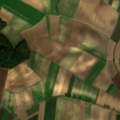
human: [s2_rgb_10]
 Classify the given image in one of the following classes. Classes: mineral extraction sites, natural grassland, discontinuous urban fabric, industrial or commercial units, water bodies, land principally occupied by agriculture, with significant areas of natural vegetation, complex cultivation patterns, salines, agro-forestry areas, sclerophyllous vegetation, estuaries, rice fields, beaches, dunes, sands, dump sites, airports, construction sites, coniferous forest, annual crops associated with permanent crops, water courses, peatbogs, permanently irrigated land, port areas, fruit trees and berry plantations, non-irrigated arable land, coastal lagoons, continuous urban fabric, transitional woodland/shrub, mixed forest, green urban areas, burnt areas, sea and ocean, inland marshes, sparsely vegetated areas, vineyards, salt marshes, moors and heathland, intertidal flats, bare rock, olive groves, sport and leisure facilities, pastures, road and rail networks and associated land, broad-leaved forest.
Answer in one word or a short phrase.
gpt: non-irrigated arable land, broad-leaved forest